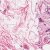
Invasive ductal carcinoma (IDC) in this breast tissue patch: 0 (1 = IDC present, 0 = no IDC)